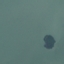
Label: SeaLake